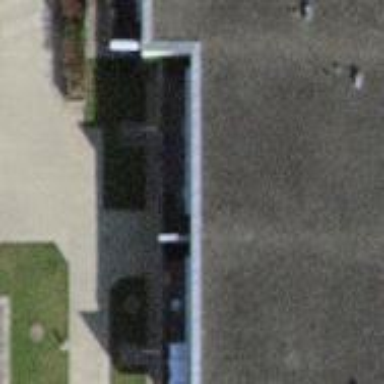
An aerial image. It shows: Terrace building.